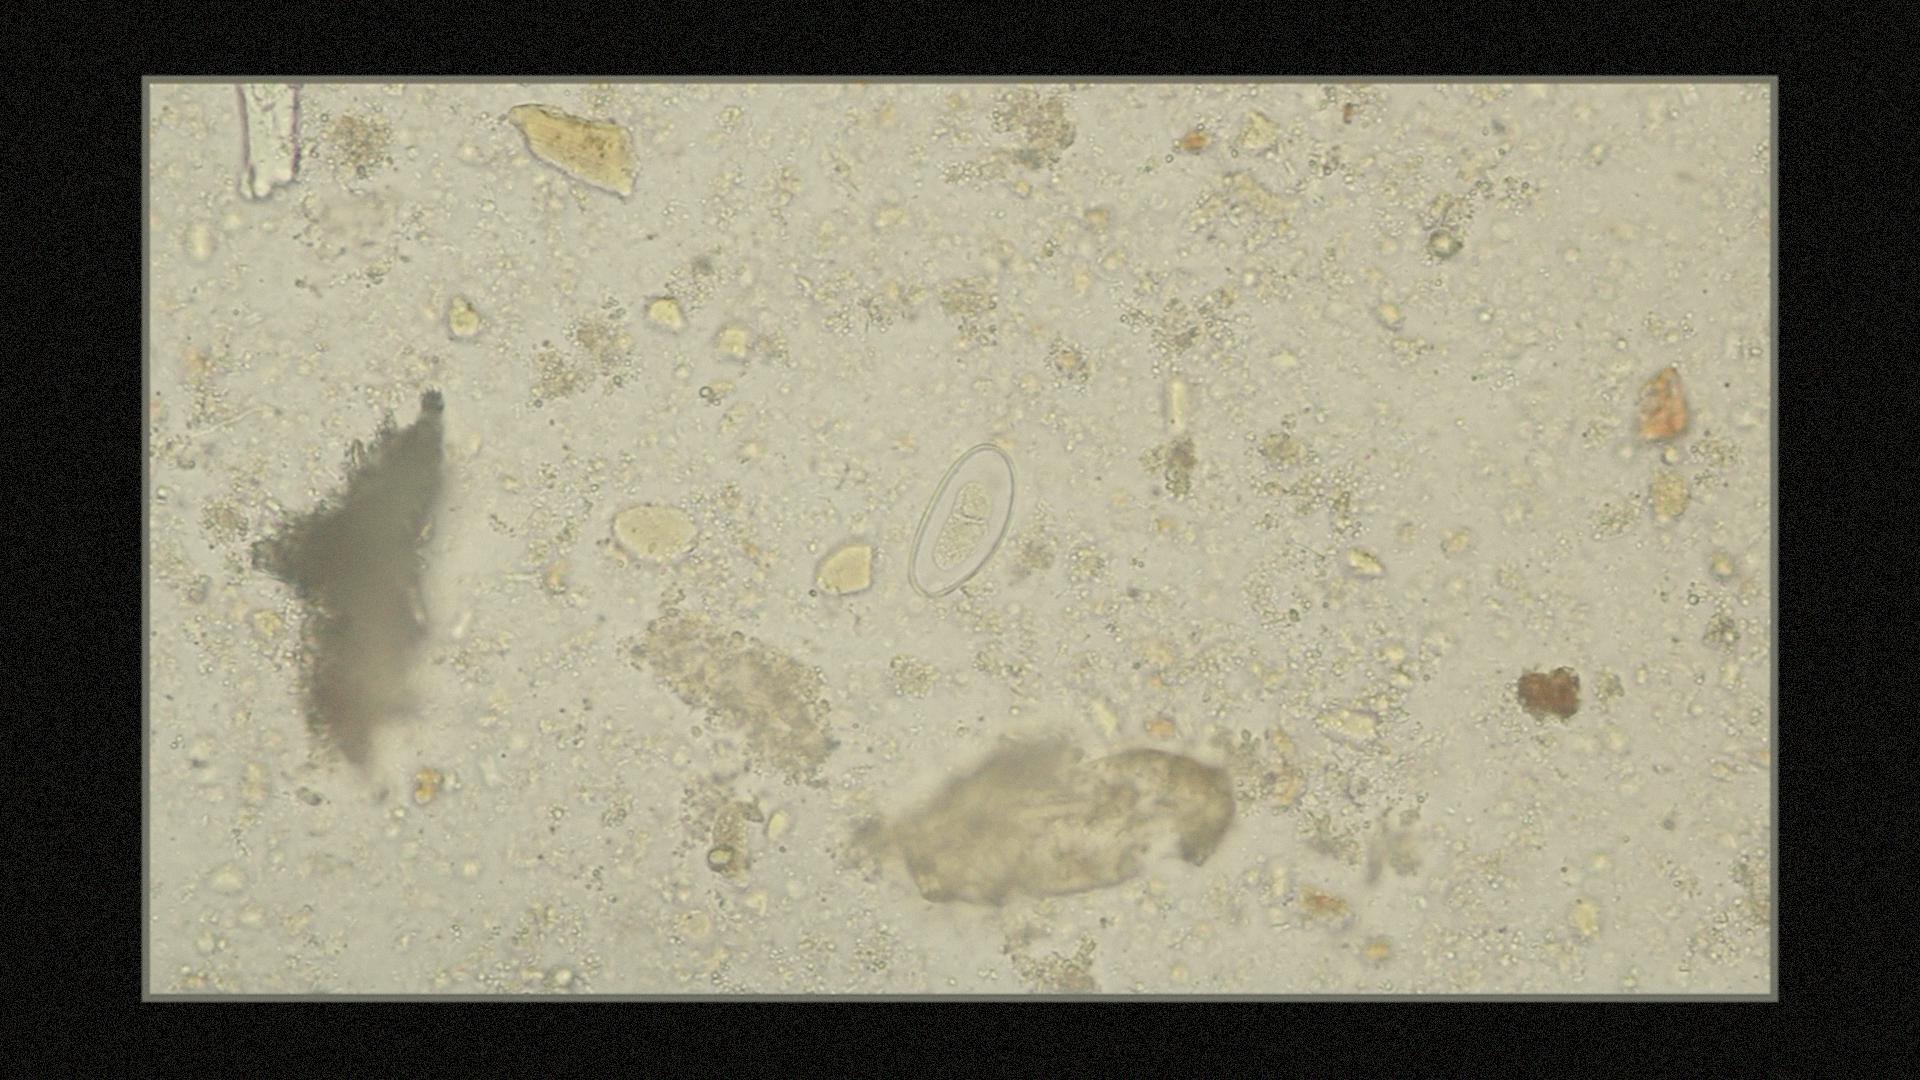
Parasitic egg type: Enterobius vermicularis